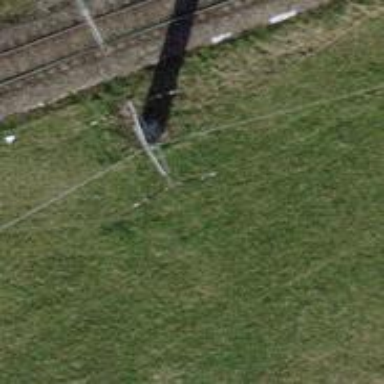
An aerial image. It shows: Power pole.